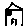
Label: house